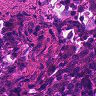
Metastatic tissue present: no